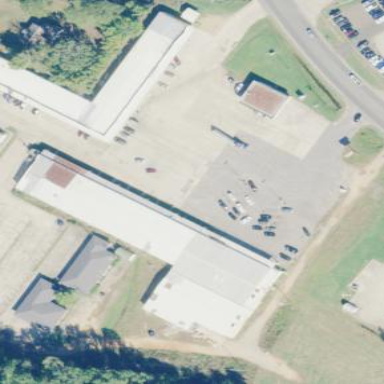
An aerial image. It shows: Commercial building.